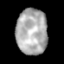
Tissue: lung
Cell type: Epithelial cells
Senescence score: 0.2205
Nuclear area (px): 1402
Mean DAPI intensity: 173.055